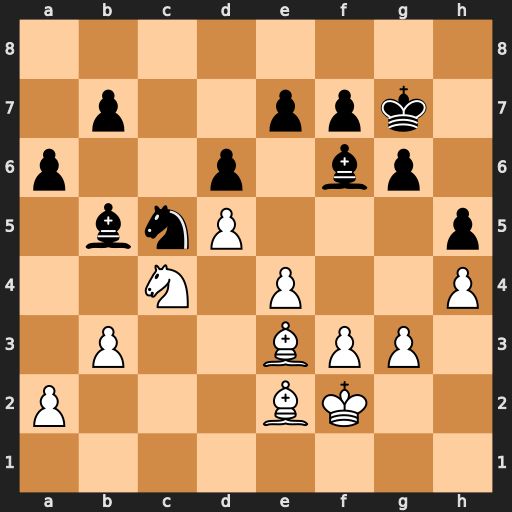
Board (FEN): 8/1p2ppk1/p2p1bp1/1bnP3p/2N1P2P/1P2BPP1/P3BK2/8
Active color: w
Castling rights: -
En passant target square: -
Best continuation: e5 Bxe5 Nxe5